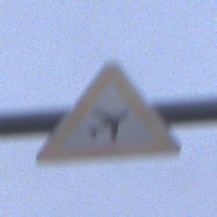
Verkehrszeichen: FlugbetriebLinks
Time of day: SunriseSunset
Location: Outdoor (Urban)
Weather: PartlyCloudy
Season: NotSpecified
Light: Natural